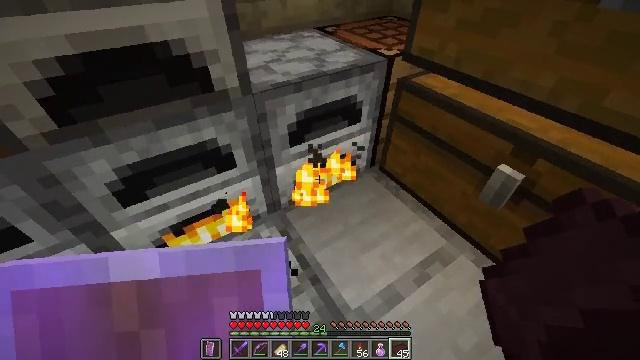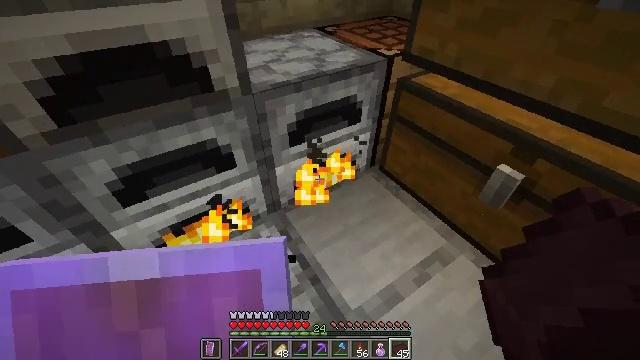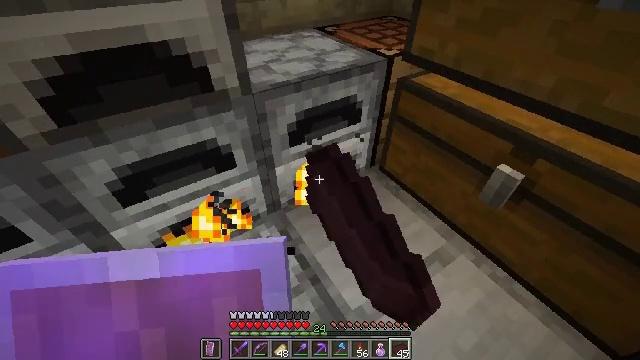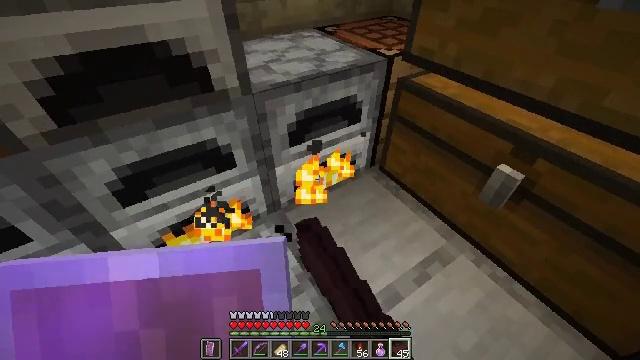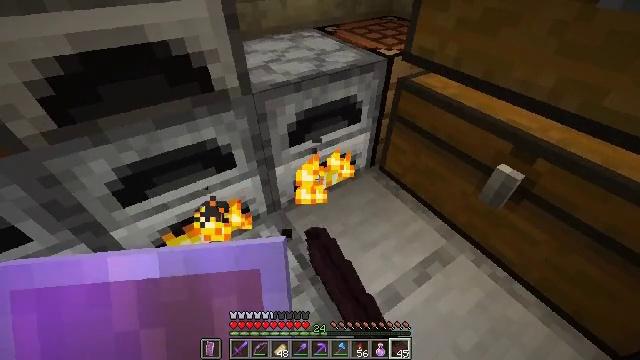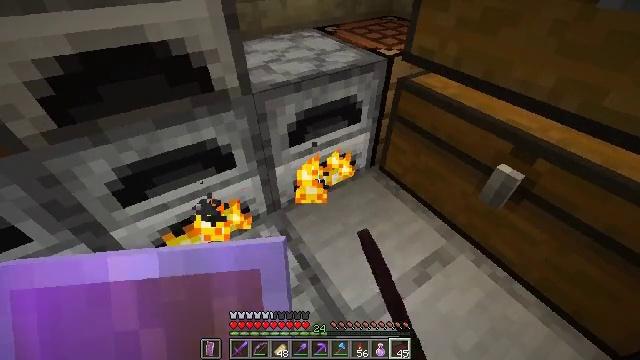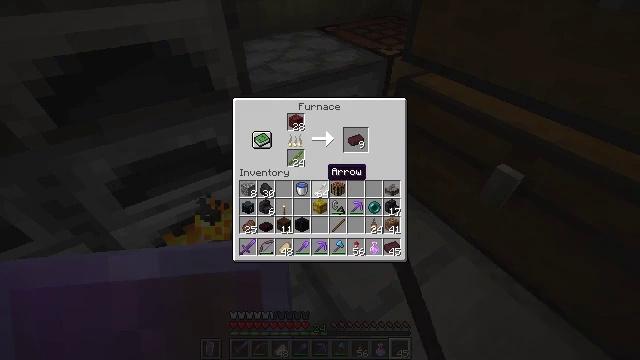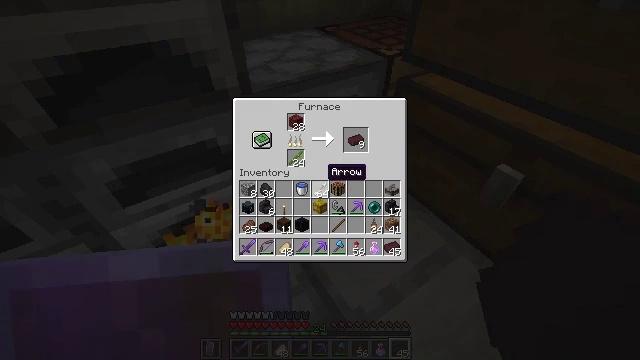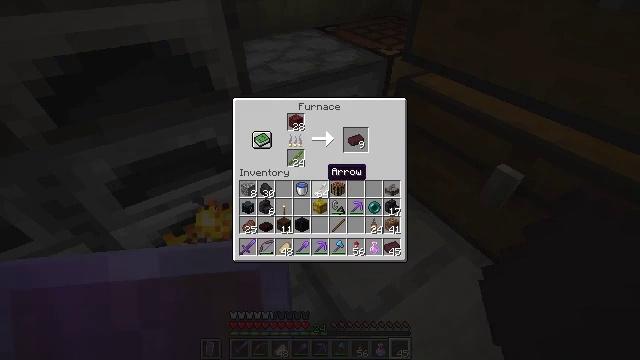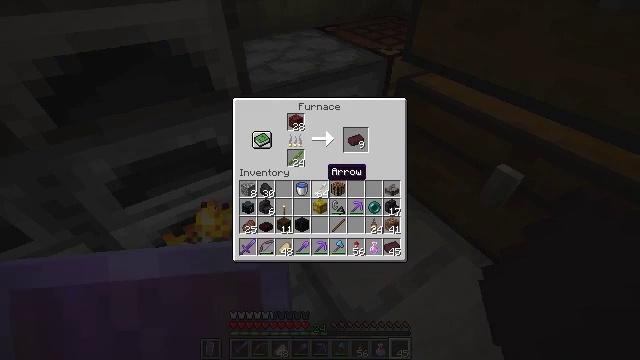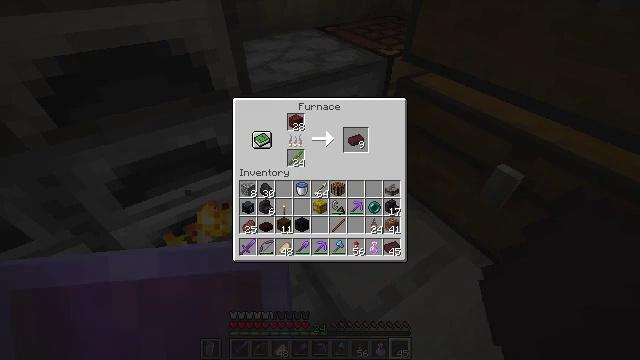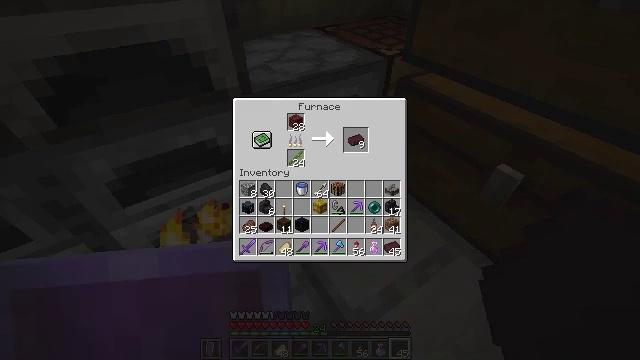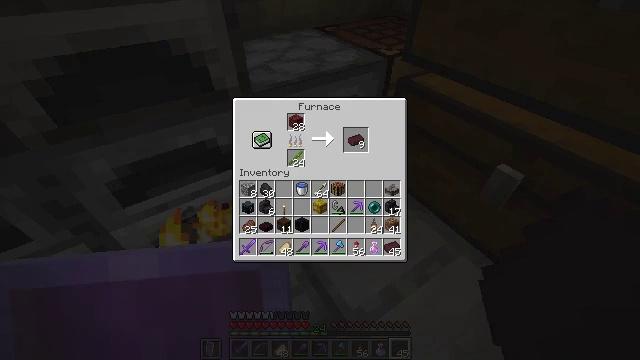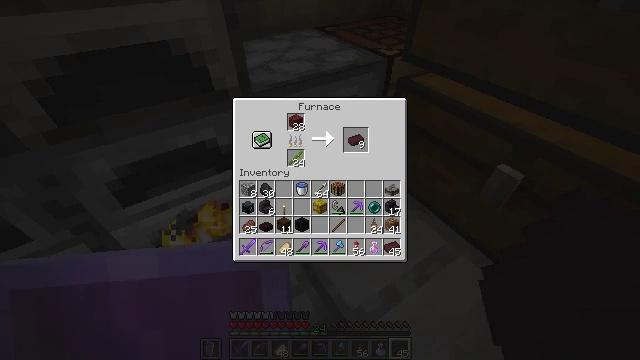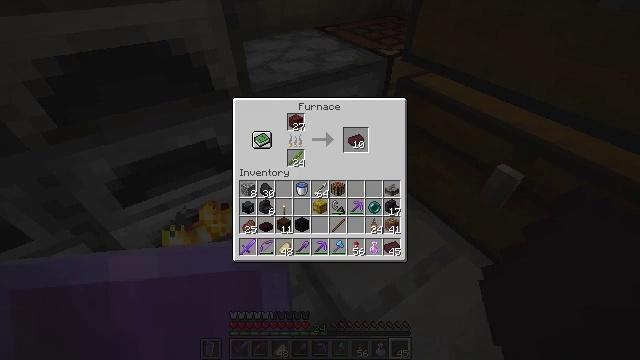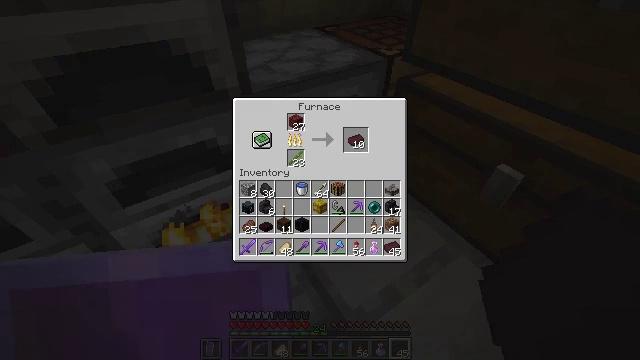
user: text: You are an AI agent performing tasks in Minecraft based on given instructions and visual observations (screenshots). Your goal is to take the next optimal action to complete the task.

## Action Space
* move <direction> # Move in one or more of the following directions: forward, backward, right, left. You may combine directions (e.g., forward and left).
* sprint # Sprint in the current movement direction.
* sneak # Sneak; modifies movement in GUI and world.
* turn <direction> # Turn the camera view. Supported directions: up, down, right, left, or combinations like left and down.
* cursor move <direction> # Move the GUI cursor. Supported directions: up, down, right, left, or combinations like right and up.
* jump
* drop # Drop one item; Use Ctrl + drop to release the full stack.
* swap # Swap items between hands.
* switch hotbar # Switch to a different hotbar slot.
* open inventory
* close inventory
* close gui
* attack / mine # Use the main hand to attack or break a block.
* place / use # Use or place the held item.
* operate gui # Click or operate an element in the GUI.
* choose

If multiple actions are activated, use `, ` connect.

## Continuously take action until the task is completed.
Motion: motion action
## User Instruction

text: Put netherrack into a furnace to craft nether brick.
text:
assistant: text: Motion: use / place
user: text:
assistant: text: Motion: use / place
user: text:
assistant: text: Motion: use / place
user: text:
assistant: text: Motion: no_op
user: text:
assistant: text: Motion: no_op
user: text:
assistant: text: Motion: no_op
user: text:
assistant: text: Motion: no_op
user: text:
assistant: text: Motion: no_op
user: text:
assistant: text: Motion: no_op
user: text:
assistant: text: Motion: no_op
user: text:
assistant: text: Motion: no_op
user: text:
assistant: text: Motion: no_op
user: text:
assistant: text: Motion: turn up
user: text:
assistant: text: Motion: sneak
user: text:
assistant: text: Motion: sneak
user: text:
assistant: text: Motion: sneak
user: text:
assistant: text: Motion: sneak
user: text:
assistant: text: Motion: sneak
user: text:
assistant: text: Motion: sneak
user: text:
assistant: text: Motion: sneak
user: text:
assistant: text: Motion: sneak
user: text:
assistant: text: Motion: sneak, attack / mine
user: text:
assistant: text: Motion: sneak, attack / mine
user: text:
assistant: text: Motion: sneak, attack / mine
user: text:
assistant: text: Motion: sneak
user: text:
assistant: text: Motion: sneak
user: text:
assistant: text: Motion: no_op